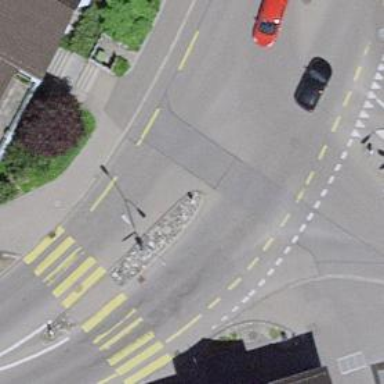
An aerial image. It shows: Road with "give way" sign.